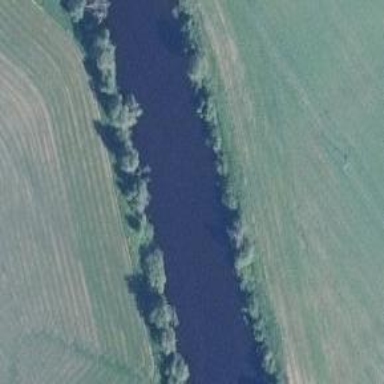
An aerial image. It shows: Beautiful view of river.